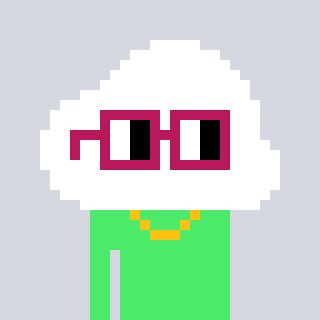
a pixel art character with square dark red glasses, a cloud-shaped head and a teal-colored body on a cool background